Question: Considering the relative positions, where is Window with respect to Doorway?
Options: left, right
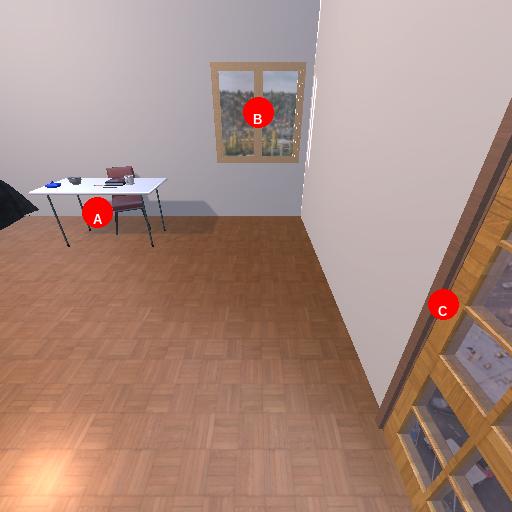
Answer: left